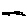
Label: line